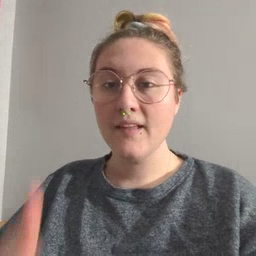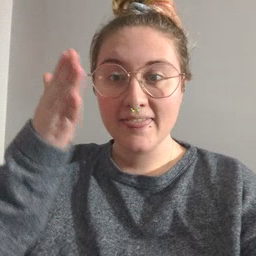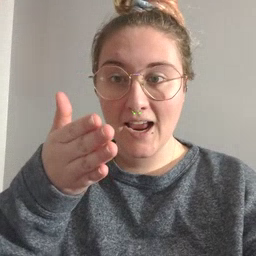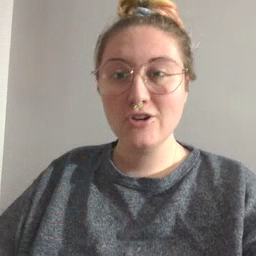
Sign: there